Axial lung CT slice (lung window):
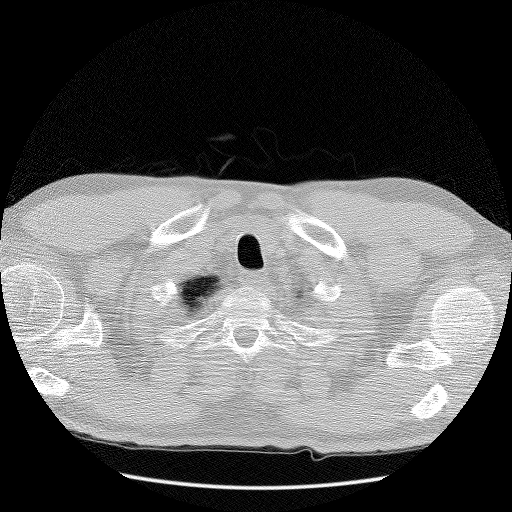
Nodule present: no